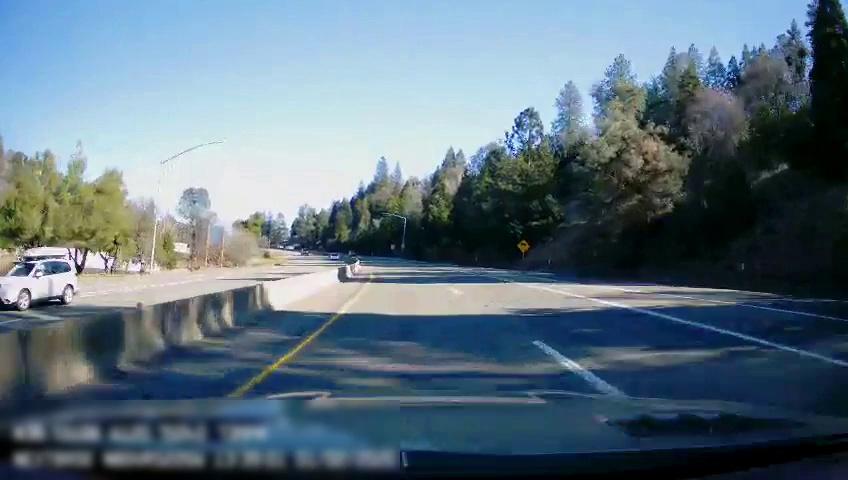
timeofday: Day
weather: Sunny
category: Drivable Space
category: Drivable Space
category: Vehicles | SUV
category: Lanes | Opposite Lane
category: Lanes | Current Lane
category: Lanes | Current Lane
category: Lanes | Alternate Lane
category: Lanes | Alternate Lane
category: Traffic | Signs